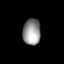
Tissue: prostate
Cell type: T cells
Senescence score: 0.338
Nuclear area (px): 453
Mean DAPI intensity: 148.349